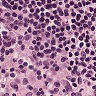
Metastatic tissue present: no